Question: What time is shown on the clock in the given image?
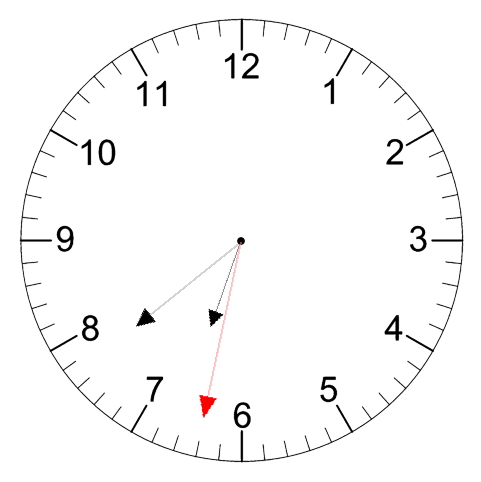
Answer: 06:38:32